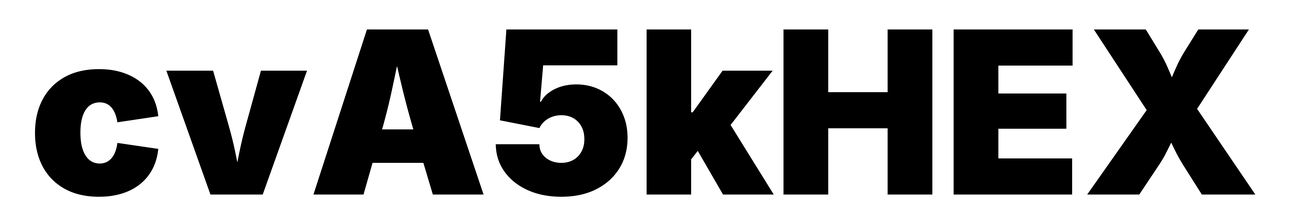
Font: Inter_Black